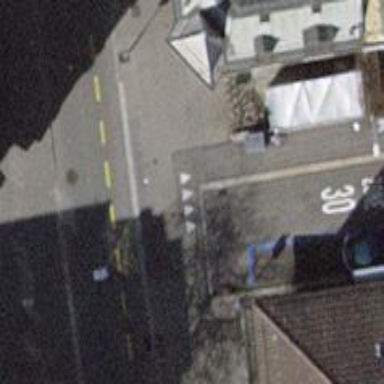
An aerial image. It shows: Unmarked crossing with traffic calming table.